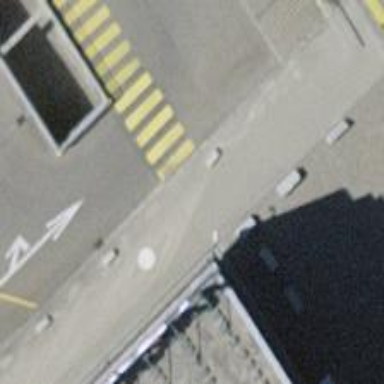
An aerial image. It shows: Uncontrolled zebra crossing on the road.